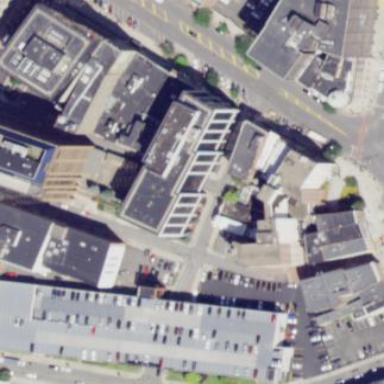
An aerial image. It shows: Commercial building.